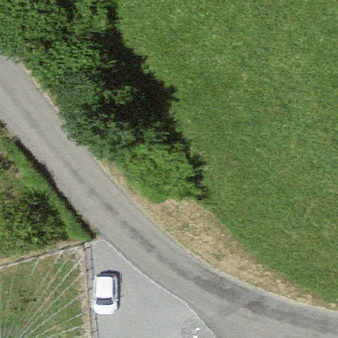
Label: other